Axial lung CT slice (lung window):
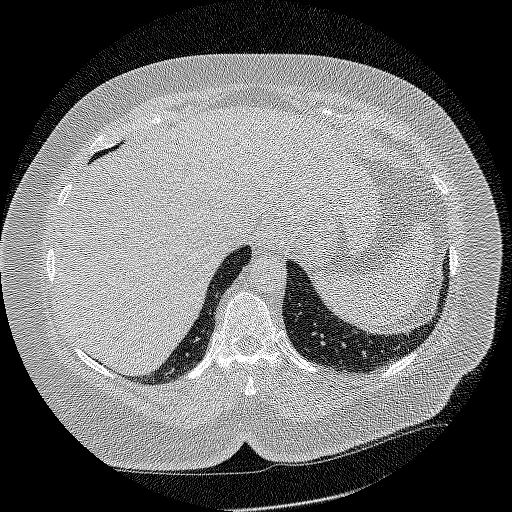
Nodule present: no